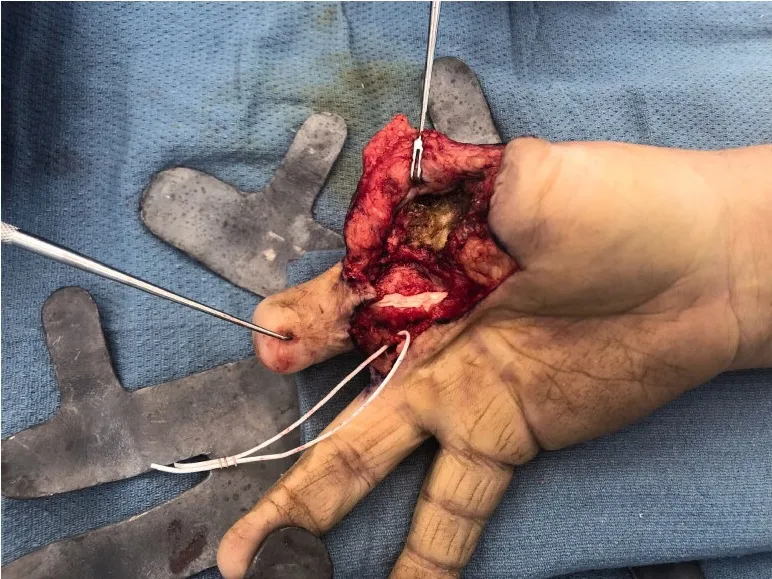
Dissection of the long finger on the ulnar digital neurovascular bundle.
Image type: medical_photograph (other_medical_photograph)